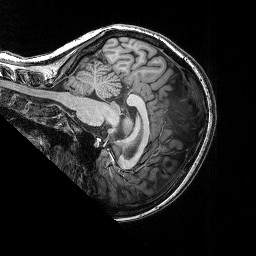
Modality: T1w
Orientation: sagittal
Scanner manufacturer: siemens
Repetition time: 2.25 s
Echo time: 0.00418 s